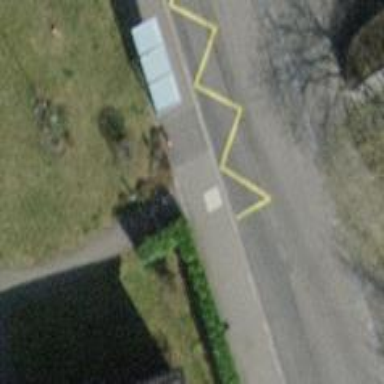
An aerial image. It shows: Bus stop with shelter. It is platform for public transport.